Question: I'm using a 'uicollectionview' to create a carousel like scroll view. I think the 'uicollectionview' is the best approach with this use case. I was able to render 'uicollectionviewcell' inside 'uicollectionview' but the problems is, when I scroll the 'uicolectionview' the later cells will disappear and all the cells went black in the end. Another issue is that the cell is not loaded until it's boundary is fully inside the Carousel.
this is how I set up my 'uicollectionviewcell' inside 'cellForItemAtIndexPath' delegate method
'''
NSString *urlString = [NSString stringWithFormat:BASE_URL, panoid, heading, pitch];
NSURL *panoUrl = [NSURL URLWithString:urlString];
//WIDTH calculated based on screen size, roughly about three cells per screen.
CGFloat WIDTH = collectionView.frame.size.width / 3;
UIImageView *panoImg = [[UIImageView alloc] initWithFrame:CGRectMake(0, 0, WIDTH, 133.3)];
// add padding to imageview
panoImg.bounds = CGRectInset(panoImg.frame, 2, 2);
// do I need GCD to do async process here? the images are all loaded from urls. not sure if this will cause a problem.
dispatch_async(dispatch_get_global_queue(0, 0), ^{
NSData *data = [NSData dataWithContentsOfURL:panoUrl];
dispatch_async(dispatch_get_main_queue(), ^{
[panoImg setImage:[UIImage imageWithData:data]];
});
});
seeInsideCollectionViewCell *cell = [_panoCarousel dequeueReusableCellWithReuseIdentifier:@"panoCarouselCell" forIndexPath:indexPath];
cell.frame = CGRectMake(indexPath.item * WIDTH + 4, 0, WIDTH, 133.3);
cell.backgroundColor = [UIColor blackColor];
[cell addSubview: panoImg];
UILabel *label = [[UILabel alloc] initWithFrame: CGRectMake(4, 4, WIDTH, 15)];
[label setBackgroundColor: [UIColor colorWithRed:0.63 green:0.63 blue:0.63 alpha:0.5]];
[label setFont: [UIFont fontWithName:@"Roboto-Light" size:10.0]];
[label setText: _BussinessViewsNames[indexPath.item]];
[cell addSubview:label];
return cell;
'''
any suggestions, the cells were all loaded, just the loading is not seamless and smooth, I've attached a gif to demonstrate the problem here.

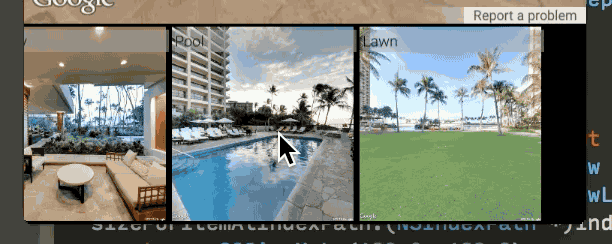
Answer: remove this line due to you should not change frame for cell
'''
cell.frame = CGRectMake(indexPath.item * WIDTH + 4, 0, WIDTH, 133.3);
'''
When cell reusable, it already has uiimageview, and you again create new uiimageview and add it than cell will be has several uiimageviews as subview
Move load images in another class or method like
self.imageLoader
'''
-(void)loadImageWithURL:(NSURL *)url successBlock:(void (^)(UIImage *image, id itemId))successBlock failureBlock:(void (^)(NSError *error))failureBlock
'''
and call it in cellForItem method (check id of gotten image)